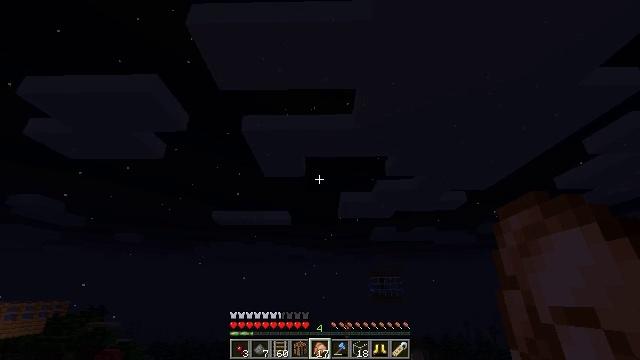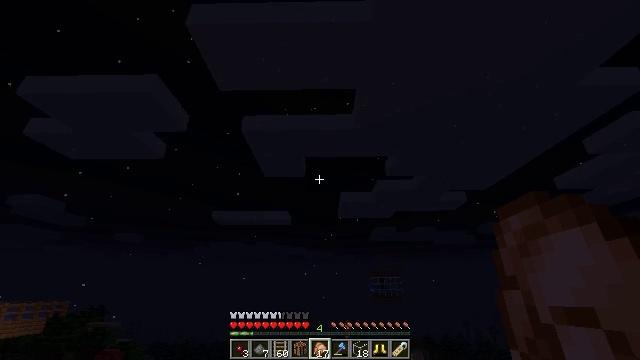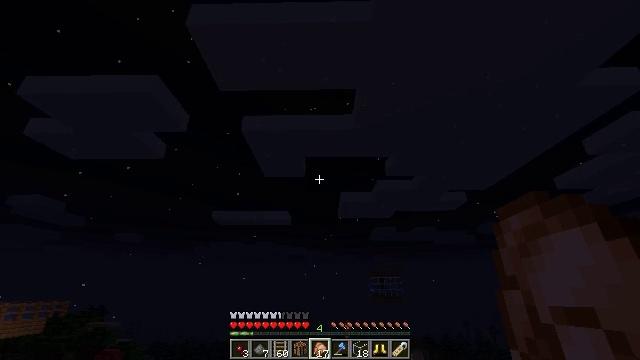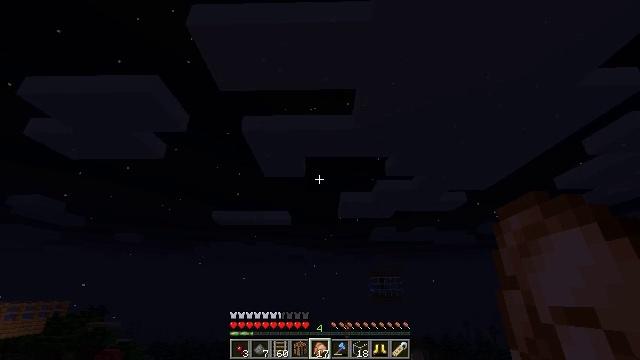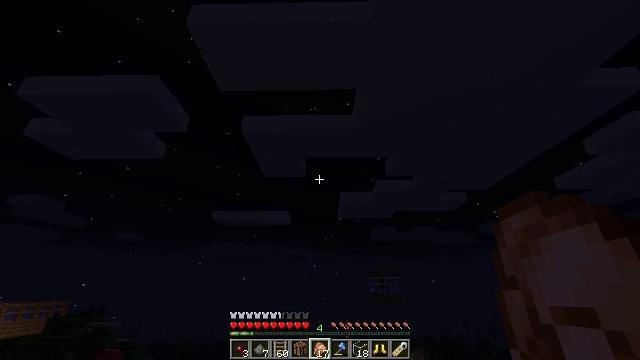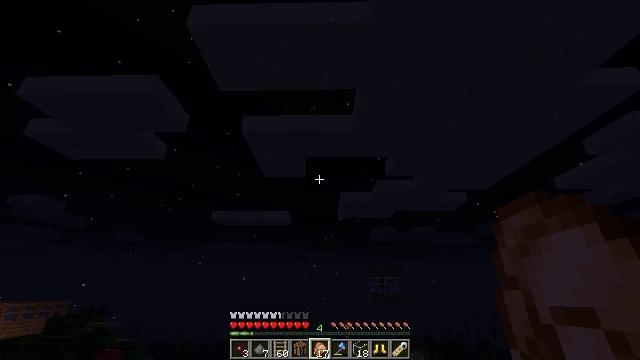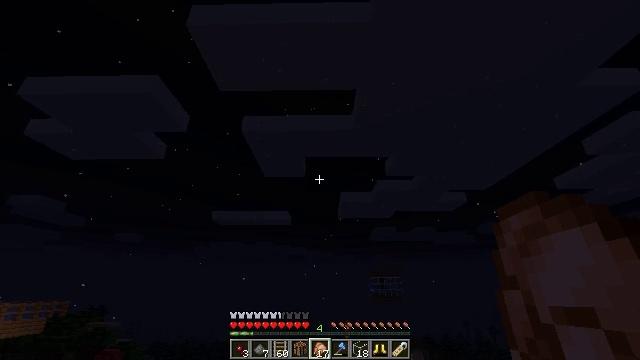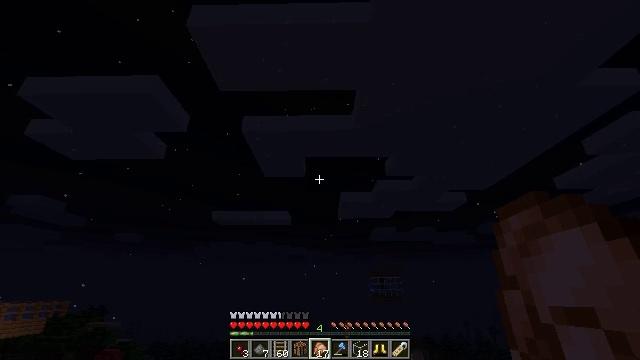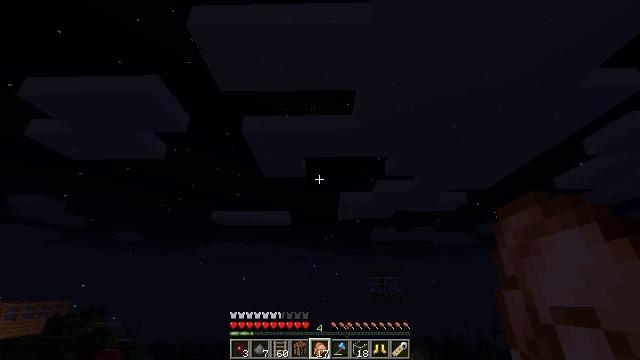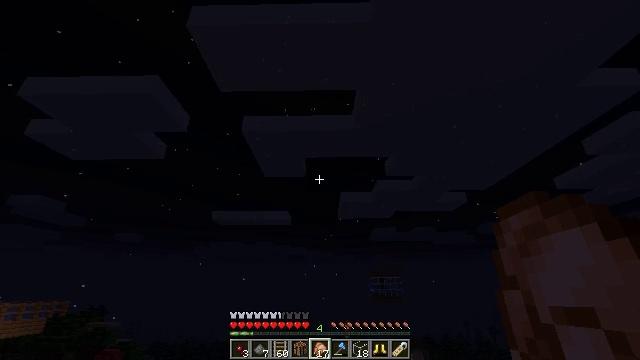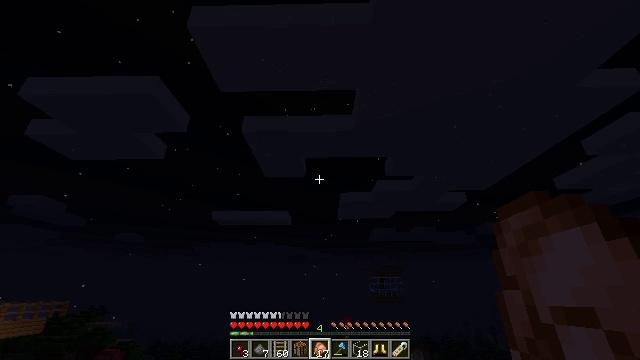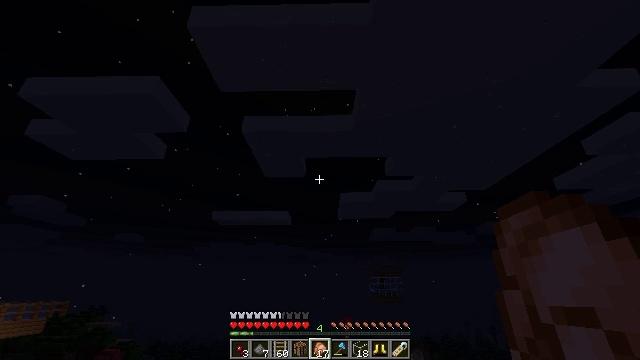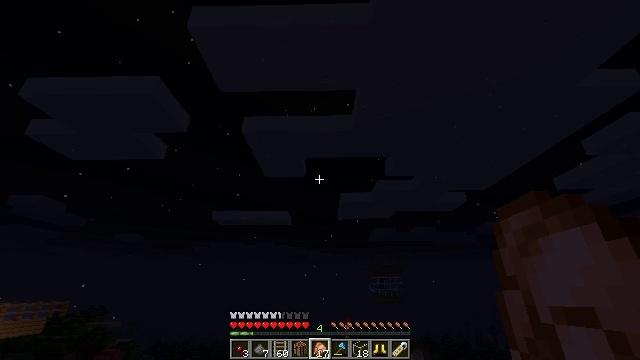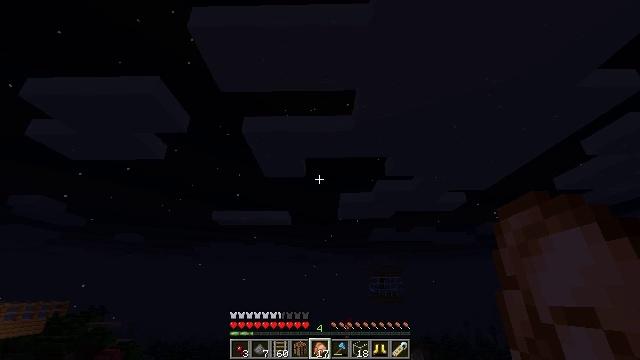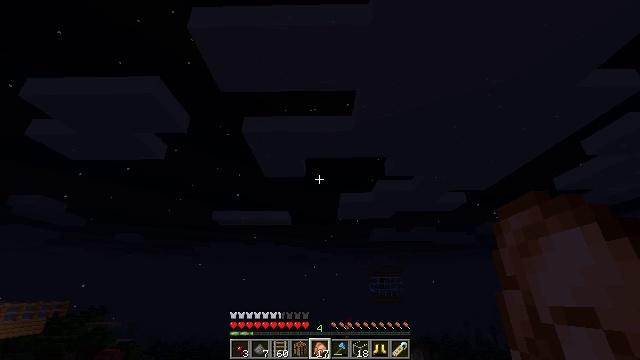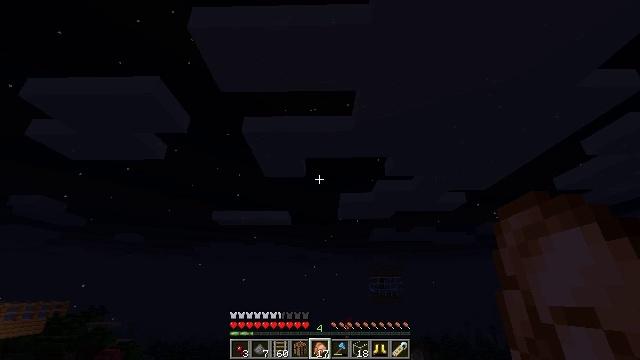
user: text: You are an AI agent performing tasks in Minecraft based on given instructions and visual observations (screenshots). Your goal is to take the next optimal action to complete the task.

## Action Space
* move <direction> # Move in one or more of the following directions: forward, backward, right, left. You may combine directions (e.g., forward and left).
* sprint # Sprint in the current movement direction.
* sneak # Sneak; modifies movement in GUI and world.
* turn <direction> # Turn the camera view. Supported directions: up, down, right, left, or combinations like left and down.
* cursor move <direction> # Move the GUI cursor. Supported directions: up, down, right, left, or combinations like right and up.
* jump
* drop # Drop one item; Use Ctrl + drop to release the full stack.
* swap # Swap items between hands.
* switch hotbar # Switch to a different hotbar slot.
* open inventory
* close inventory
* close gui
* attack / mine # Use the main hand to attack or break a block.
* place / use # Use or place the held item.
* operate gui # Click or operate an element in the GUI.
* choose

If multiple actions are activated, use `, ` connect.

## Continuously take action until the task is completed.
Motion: motion action
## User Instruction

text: Remove the glass to use the space.
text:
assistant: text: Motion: no_op
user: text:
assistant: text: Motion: no_op
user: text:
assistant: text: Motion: no_op
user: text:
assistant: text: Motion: no_op
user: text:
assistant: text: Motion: no_op
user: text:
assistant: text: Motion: no_op
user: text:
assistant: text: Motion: no_op
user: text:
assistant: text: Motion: no_op
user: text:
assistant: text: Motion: no_op
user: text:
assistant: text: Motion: no_op
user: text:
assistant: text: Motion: no_op
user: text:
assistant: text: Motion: no_op
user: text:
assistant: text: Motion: no_op
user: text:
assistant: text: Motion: no_op
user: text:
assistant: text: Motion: no_op
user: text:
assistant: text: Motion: no_op
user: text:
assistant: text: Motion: no_op
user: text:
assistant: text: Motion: no_op
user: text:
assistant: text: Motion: no_op
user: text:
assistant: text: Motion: no_op
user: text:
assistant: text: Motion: no_op
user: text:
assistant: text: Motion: no_op
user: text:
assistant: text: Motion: no_op
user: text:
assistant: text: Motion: no_op
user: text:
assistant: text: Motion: no_op
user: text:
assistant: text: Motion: no_op
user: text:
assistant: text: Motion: no_op
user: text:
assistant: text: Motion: no_op
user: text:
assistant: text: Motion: no_op
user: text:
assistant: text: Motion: no_op